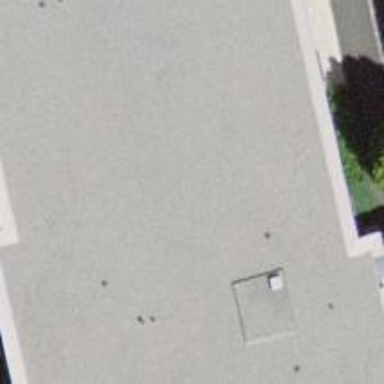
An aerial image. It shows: Flat-roofed building.